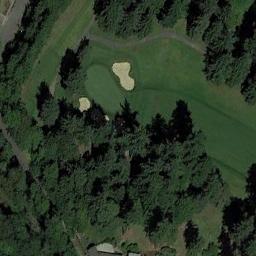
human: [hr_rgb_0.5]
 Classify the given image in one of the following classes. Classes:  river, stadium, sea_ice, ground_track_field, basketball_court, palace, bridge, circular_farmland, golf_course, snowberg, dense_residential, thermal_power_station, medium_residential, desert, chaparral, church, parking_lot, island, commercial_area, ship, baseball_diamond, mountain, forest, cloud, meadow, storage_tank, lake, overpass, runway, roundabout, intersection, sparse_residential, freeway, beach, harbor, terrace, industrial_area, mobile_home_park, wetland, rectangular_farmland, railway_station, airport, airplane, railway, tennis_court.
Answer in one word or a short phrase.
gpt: golf_course